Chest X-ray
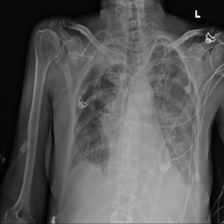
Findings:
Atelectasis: negative
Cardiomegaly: negative
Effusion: negative
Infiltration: positive
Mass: negative
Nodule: negative
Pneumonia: negative
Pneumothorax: negative
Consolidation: negative
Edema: negative
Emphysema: negative
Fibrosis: negative
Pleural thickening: positive
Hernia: negative